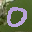
Label: 0